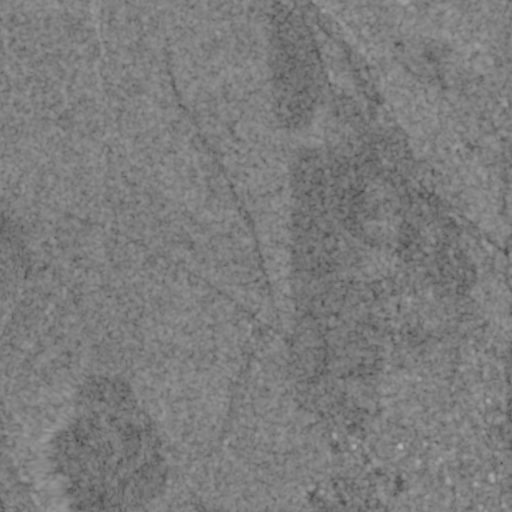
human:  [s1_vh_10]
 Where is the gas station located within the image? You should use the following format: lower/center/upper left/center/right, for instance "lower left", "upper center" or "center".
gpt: The gas station is located in the lower right of the image.
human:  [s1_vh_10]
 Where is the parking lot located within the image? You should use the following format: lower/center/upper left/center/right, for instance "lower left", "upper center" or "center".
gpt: The parking lot is located in the lower center of the image.
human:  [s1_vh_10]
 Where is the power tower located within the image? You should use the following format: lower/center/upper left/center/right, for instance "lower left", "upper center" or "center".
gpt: There is no power tower in the image.

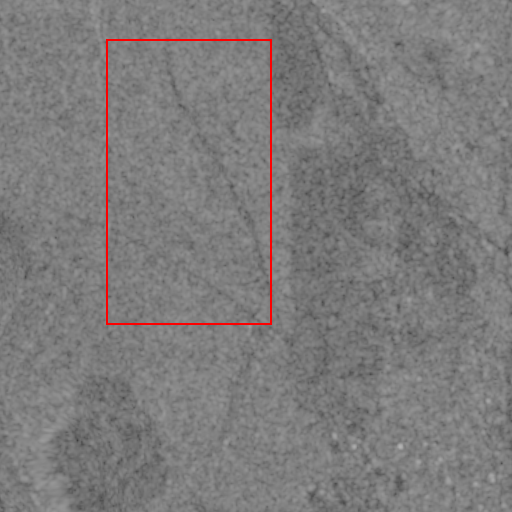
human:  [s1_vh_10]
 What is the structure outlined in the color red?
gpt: The structure outlined in red is a crop field.
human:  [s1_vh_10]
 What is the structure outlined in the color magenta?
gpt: There is no magenta outline.